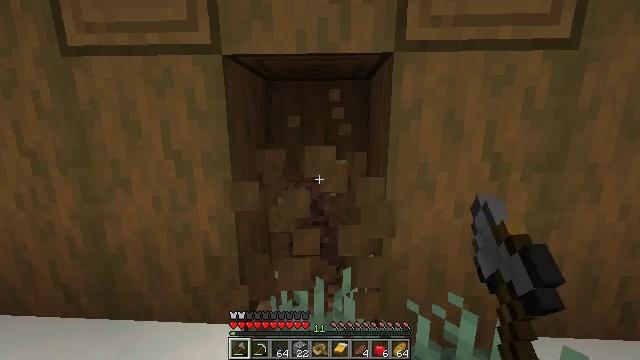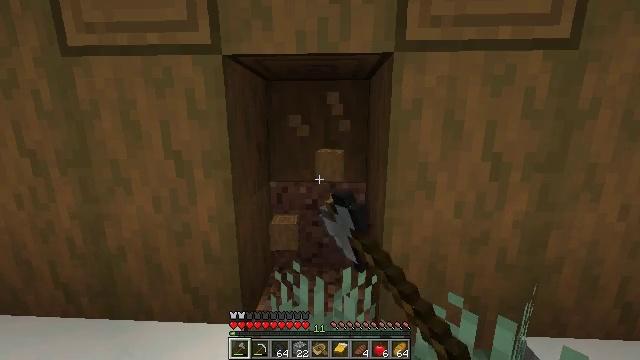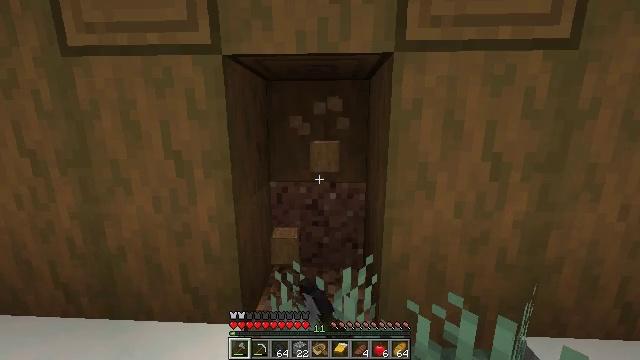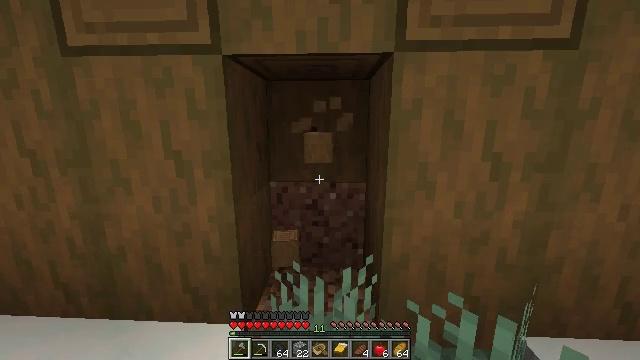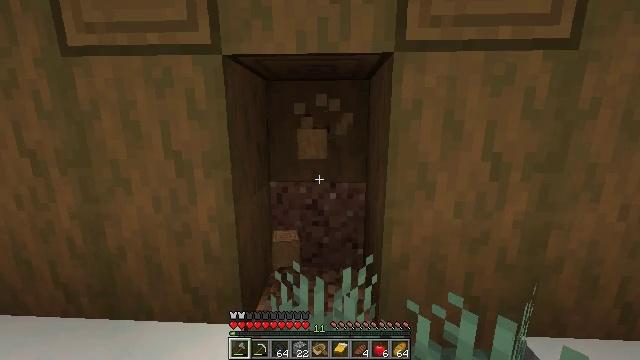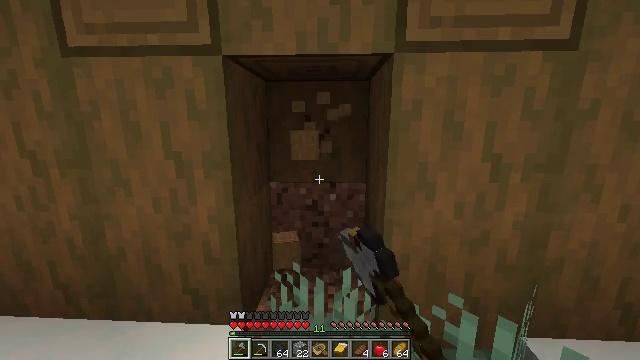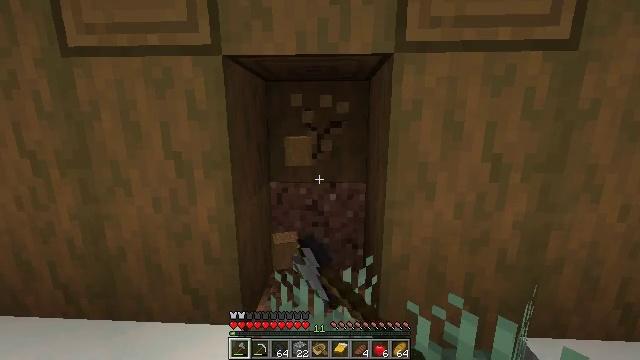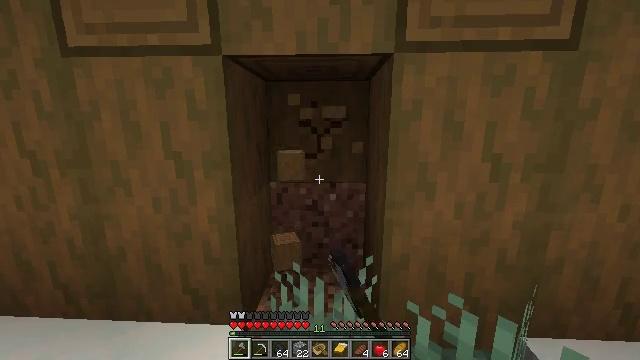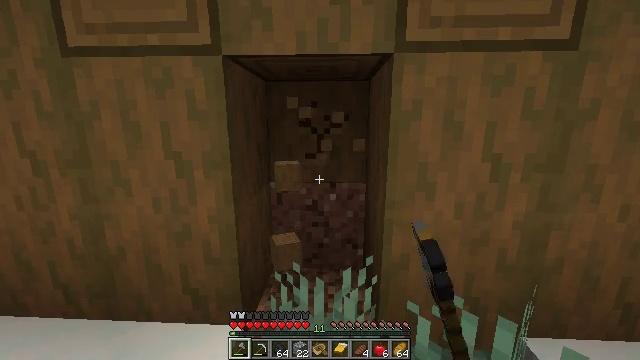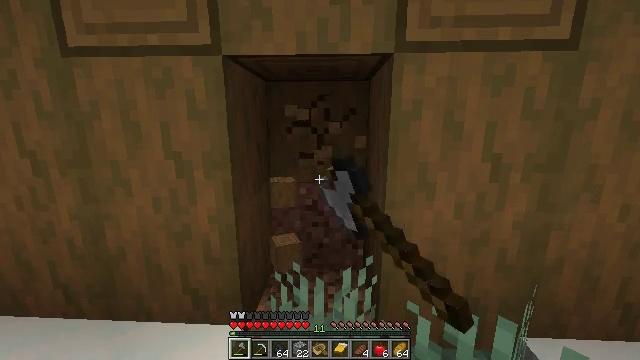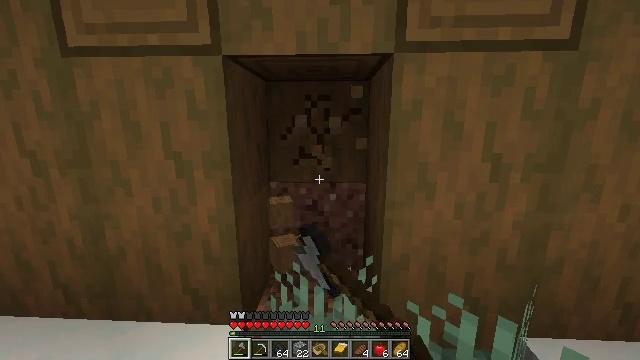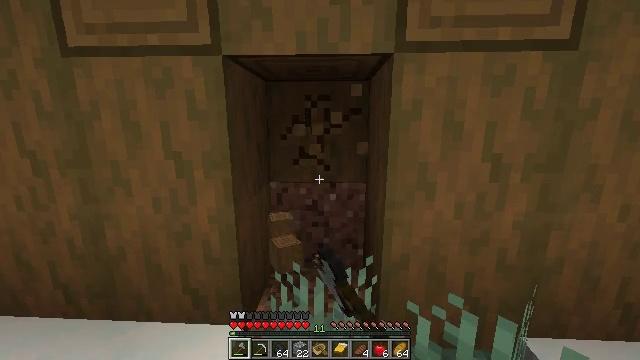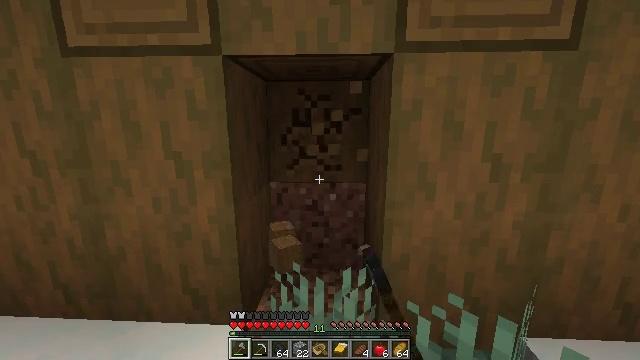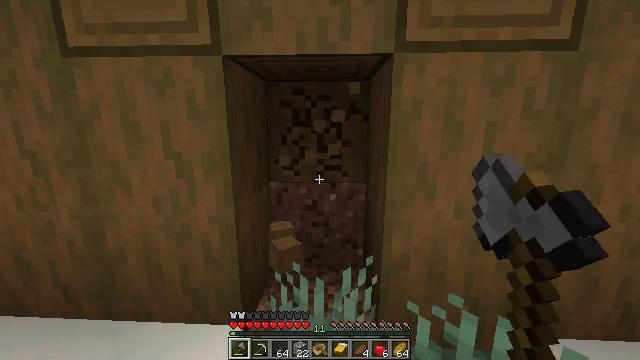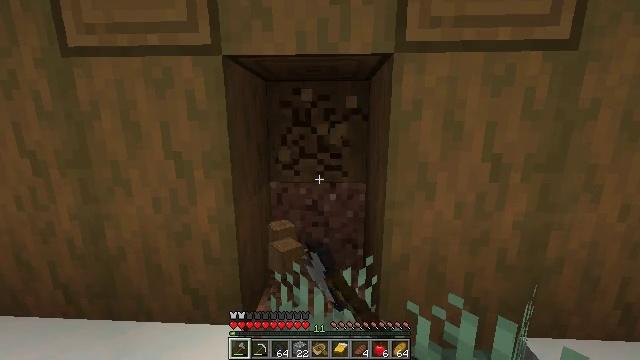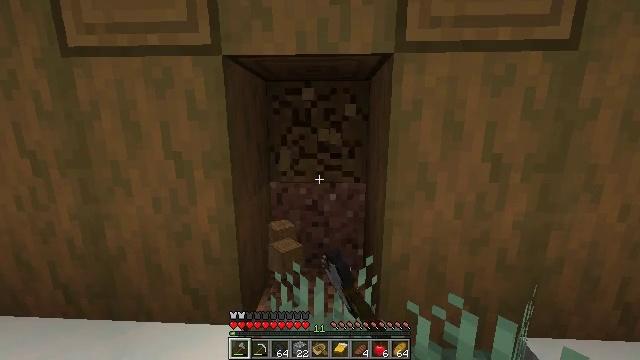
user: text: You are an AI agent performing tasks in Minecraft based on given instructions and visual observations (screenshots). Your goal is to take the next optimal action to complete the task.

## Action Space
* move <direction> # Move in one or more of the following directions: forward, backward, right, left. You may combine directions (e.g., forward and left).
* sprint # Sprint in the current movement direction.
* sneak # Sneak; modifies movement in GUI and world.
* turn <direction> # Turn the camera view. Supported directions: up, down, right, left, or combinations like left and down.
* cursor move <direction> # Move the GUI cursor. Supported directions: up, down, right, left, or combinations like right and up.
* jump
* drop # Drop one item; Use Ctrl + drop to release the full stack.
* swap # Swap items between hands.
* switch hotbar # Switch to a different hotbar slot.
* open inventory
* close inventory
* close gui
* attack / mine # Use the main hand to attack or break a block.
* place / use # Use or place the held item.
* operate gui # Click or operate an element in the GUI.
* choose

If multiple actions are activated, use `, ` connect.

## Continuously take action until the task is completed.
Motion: motion action
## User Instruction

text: Break the stripped spruce log.
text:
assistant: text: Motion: attack / mine
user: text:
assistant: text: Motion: attack / mine
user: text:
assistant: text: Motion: attack / mine
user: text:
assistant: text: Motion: attack / mine
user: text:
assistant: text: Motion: attack / mine
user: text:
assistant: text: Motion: attack / mine
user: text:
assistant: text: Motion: attack / mine
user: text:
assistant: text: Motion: attack / mine
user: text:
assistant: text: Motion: attack / mine
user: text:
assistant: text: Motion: attack / mine
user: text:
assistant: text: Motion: attack / mine
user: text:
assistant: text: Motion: attack / mine
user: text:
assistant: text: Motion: attack / mine
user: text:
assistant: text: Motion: attack / mine
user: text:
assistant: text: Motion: attack / mine
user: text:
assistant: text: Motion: attack / mine
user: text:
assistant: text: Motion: attack / mine
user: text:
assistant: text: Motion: move forward, attack / mine
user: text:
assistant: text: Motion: move forward, attack / mine
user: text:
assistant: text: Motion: move forward, turn up, attack / mine
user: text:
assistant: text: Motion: move forward, turn up, attack / mine
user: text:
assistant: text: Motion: turn up, attack / mine
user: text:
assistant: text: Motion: turn up, attack / mine
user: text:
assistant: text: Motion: turn up, attack / mine
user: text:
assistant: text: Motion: turn up, attack / mine
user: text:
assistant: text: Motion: turn up, attack / mine
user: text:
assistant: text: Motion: turn up, attack / mine
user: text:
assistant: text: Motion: attack / mine
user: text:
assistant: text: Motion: attack / mine
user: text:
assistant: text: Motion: attack / mine